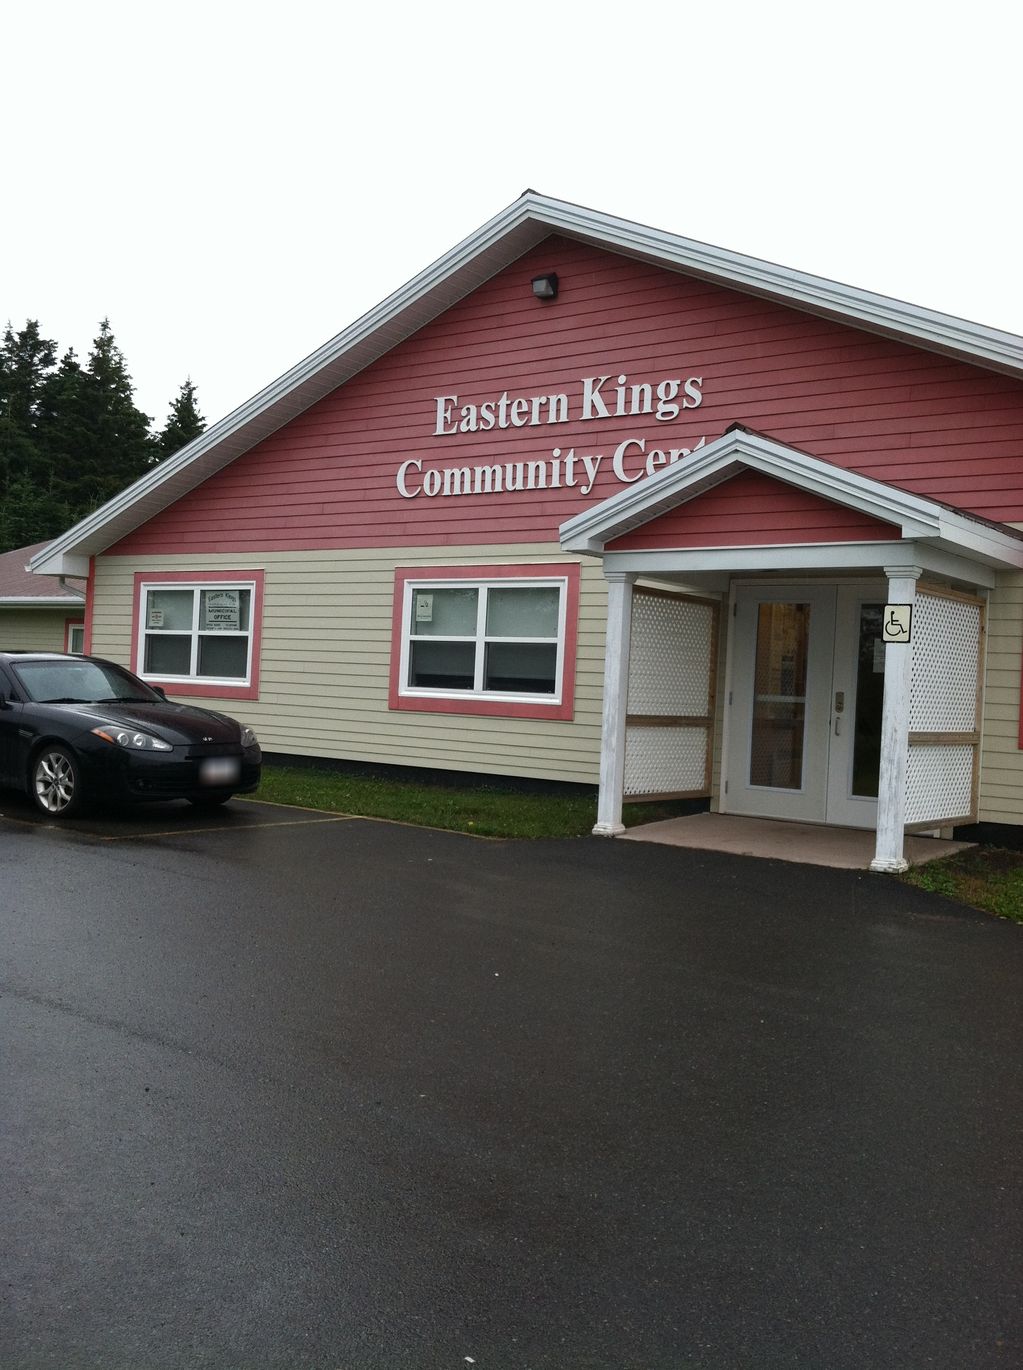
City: charlottetown